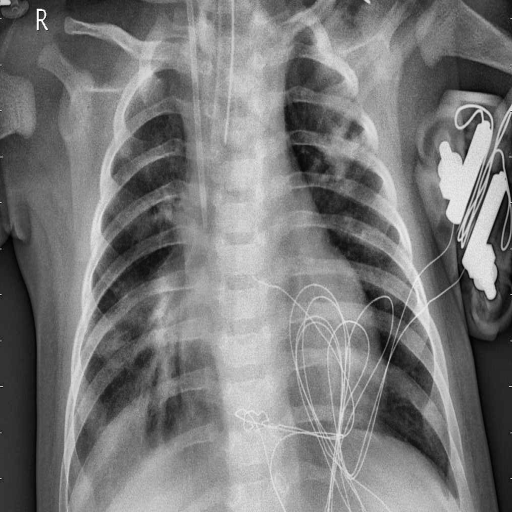
Finding: PNEUMONIA